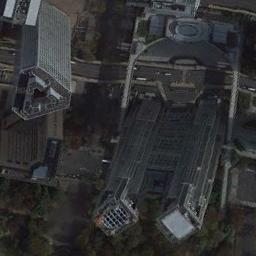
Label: commercial_area